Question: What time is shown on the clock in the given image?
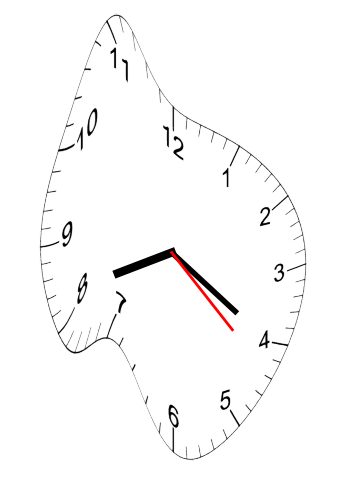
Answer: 08:20:22